Interaction volume radius: 10 \u00c5
Interaction volume height: 20 \u00c5
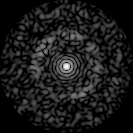
Disorder parameter: 0.8474